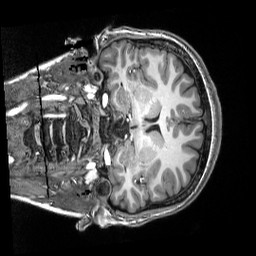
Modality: T1w
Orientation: coronal
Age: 20
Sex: female
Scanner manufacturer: siemens
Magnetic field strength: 3 T
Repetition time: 2.5 s
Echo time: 0.00343 s